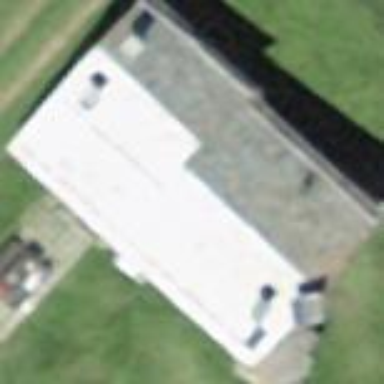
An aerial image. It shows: Gabled building.